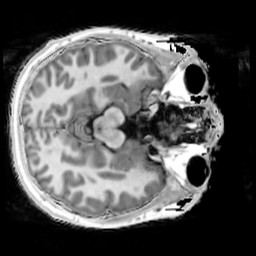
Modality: T1w
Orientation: axial
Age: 14
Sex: male
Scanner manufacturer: siemens
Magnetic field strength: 3 T
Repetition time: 4 s
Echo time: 0.00291 s